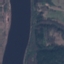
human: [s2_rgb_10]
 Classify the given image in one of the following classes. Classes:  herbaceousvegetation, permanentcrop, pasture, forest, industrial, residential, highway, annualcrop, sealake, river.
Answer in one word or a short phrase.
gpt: River